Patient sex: M
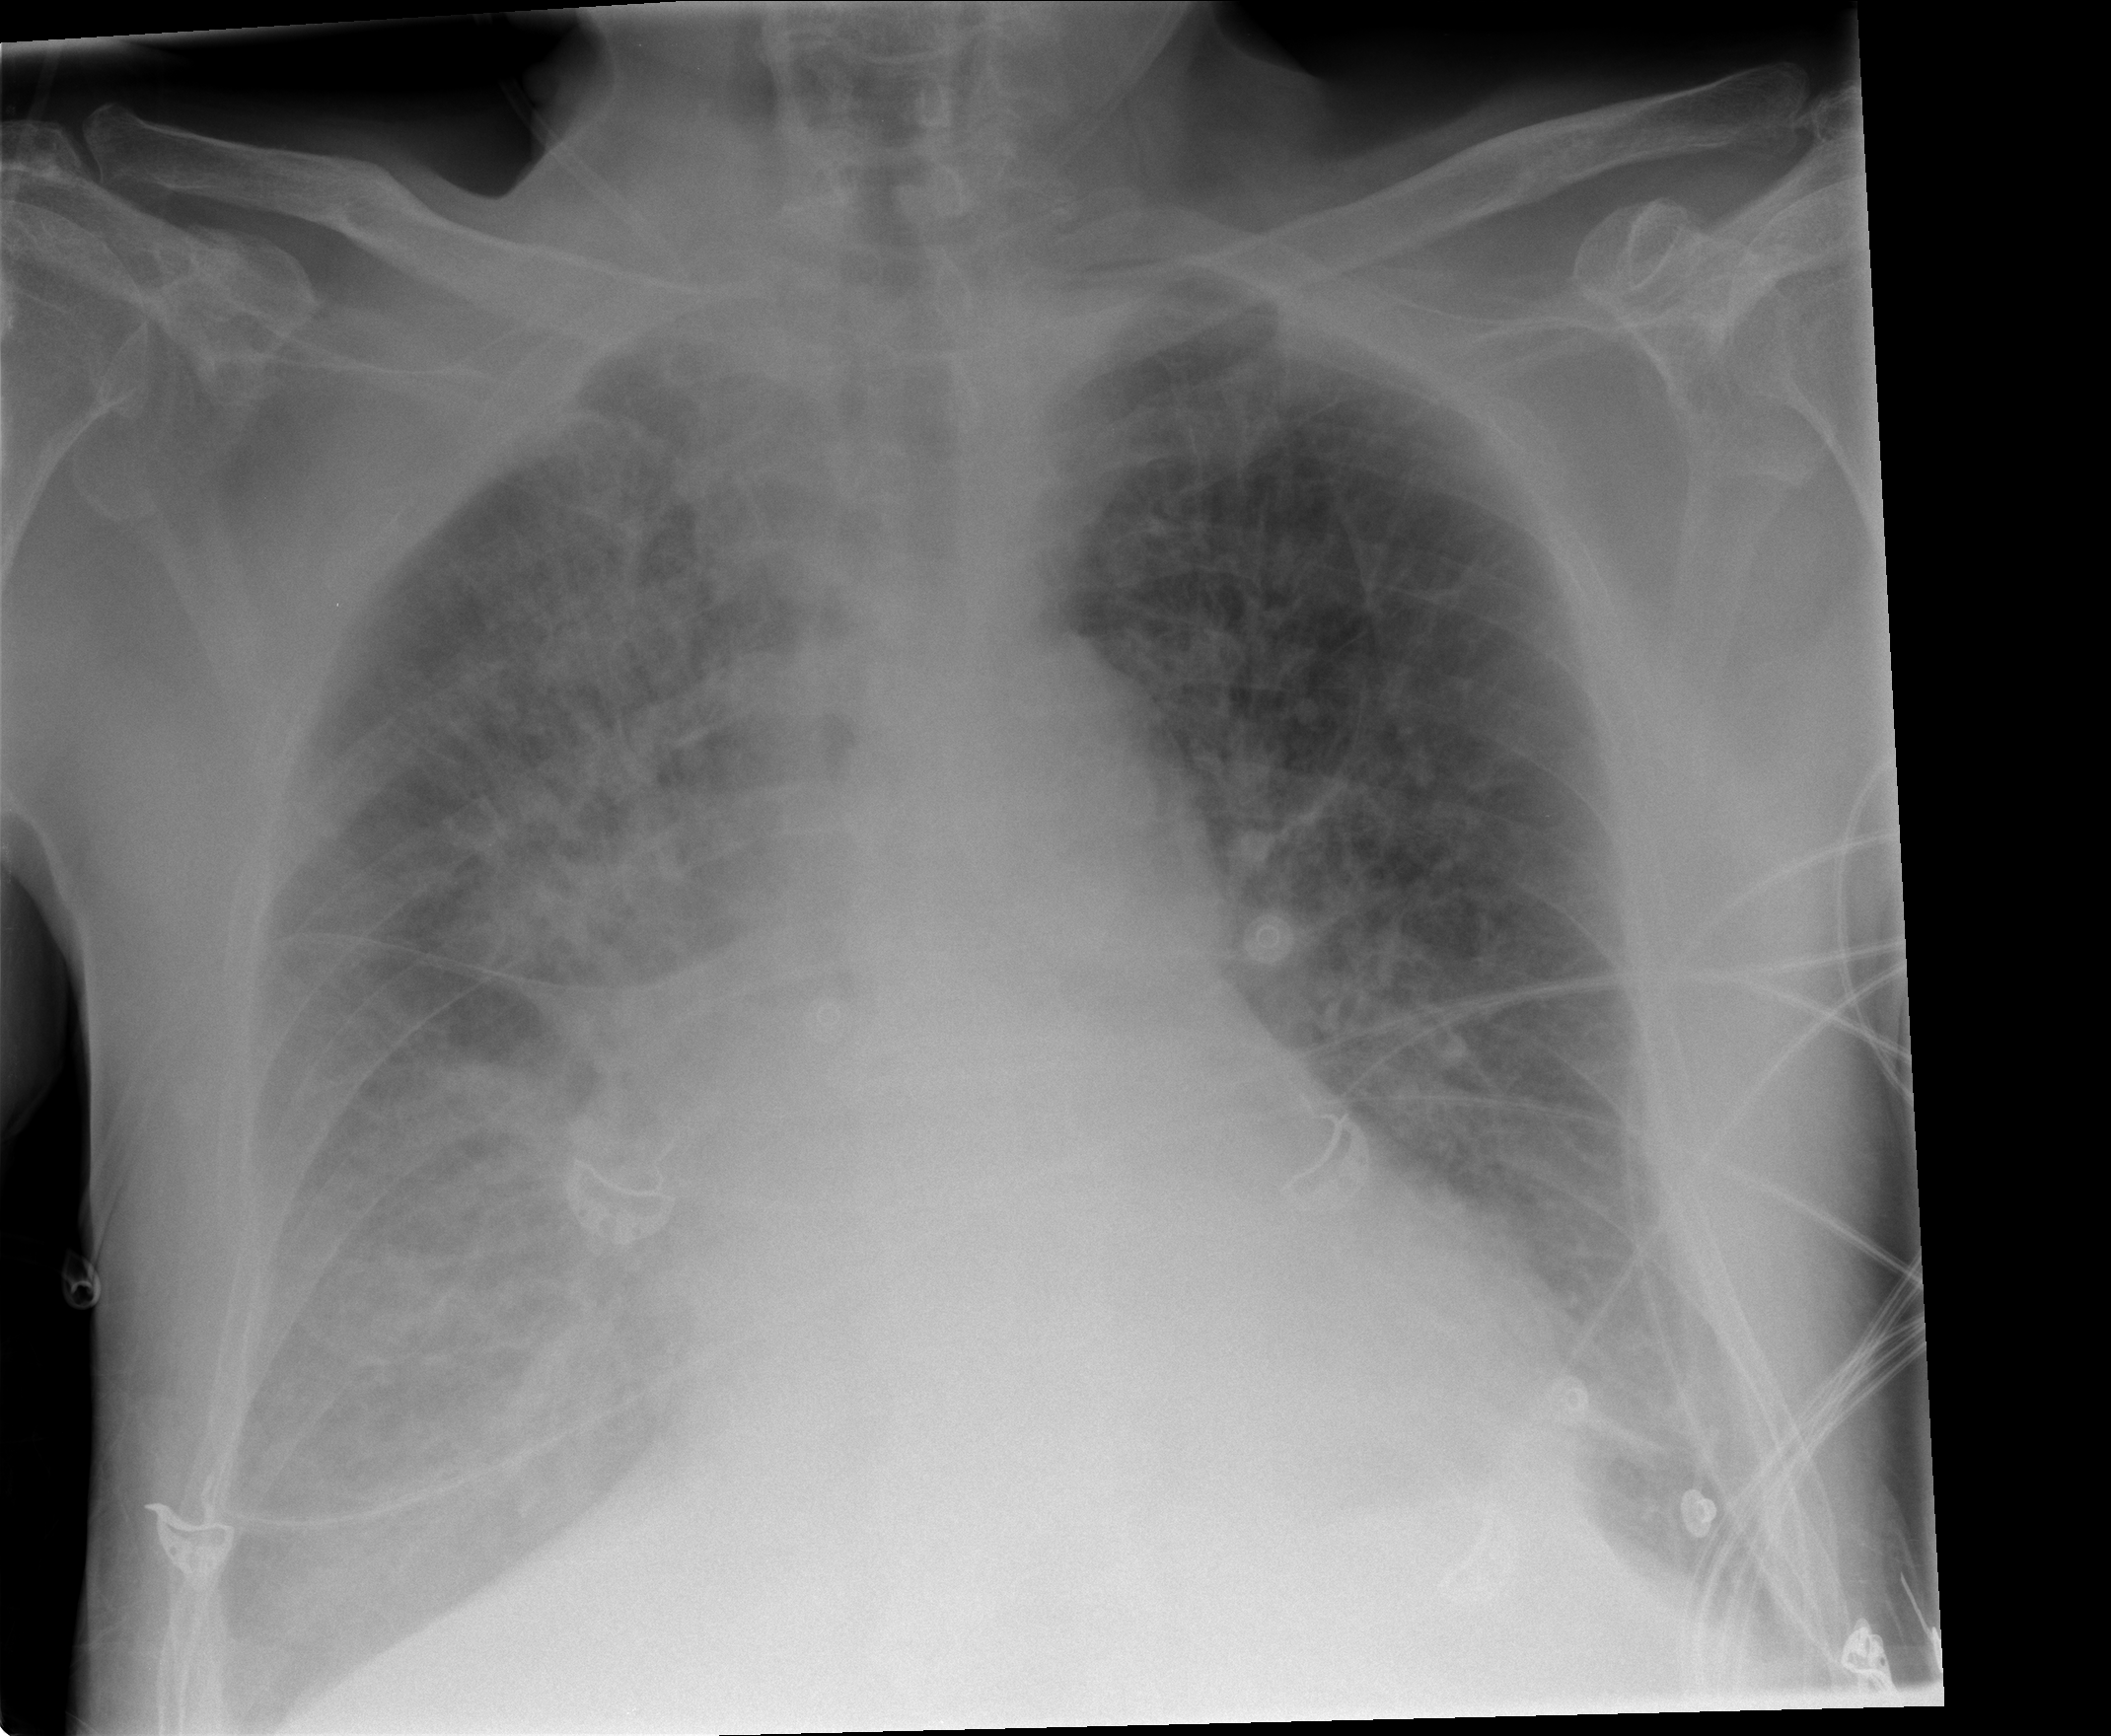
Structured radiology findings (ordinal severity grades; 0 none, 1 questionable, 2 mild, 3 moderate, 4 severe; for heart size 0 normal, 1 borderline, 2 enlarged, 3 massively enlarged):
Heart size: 0
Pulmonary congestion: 2
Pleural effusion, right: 1
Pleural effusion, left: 0
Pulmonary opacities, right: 4
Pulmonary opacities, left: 3
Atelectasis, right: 3
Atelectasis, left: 2